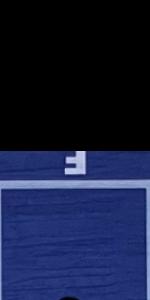
Label: Empty